Question: I have a 'UIlabel' view which allow to show two lines of strings. But in my case, there is one long word only. Whatever I set the line break mode to 'UILineBreakModeTailTruncation' or 'UILineBreakModeWordWrap', it always break the word into two lines. Like this:
"xxxxxx
xx"
I would like to truncate it in the first line, like this:
"xxxx..."
Is there any way to implement that.
In most of the cases, it should allow to show two lines of words.
Additional edit:
Take following image as an example. The top two labels are what I expected: one long word can be truncated in one line; multiple short words can be show in two lines.
The bottom label is currently happened.

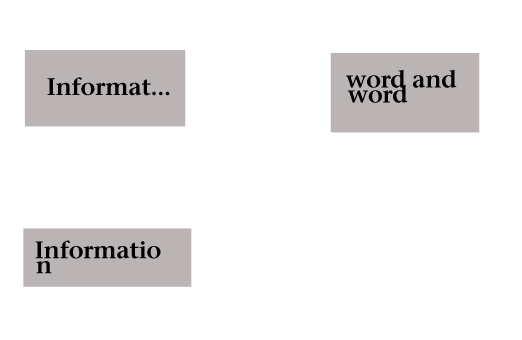
Answer: In order to do what you're asking you need to find out if there is only one word. If there is, set the number of lines to 1 and the auto-shrink should fix things. If there is not, then set the number of lines to 0.
e.g.
'''
UILabel *label = [[UILabel alloc] init];
label.font = [UIFont systemFontOfSize:12.0];
label.adjustsFontSizeToFitWidth = YES;
label.minimumScaleFactor = 0.8;
label.text = NSLocalizedString(@"Information", @"E: 'Information'");
NSUInteger words = [label.text componentsSeparatedByCharactersInSet:[NSCharacterSet whitespaceAndNewlineCharacterSet]].count;
label.numberOfLines = (words == 1) ? 1 : 0;
'''
Swift 3.0
'''
let label = UILabel()
label.font = UIFont.systemFont(ofSize: 12)
label.adjustsFontSizeToFitWidth = true
label.minimumScaleFactor = 0.8
label.text = NSLocalizedString("Information", comment: "E: 'Information'")
let words = label.text?.components(separatedBy: NSCharacterSet.whitespacesAndNewlines).count
label.numberOfLines = words == 1 ? 1 : 0
'''